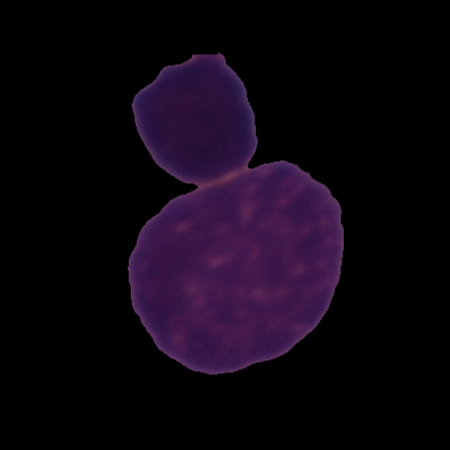
Label: healthy